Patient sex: F
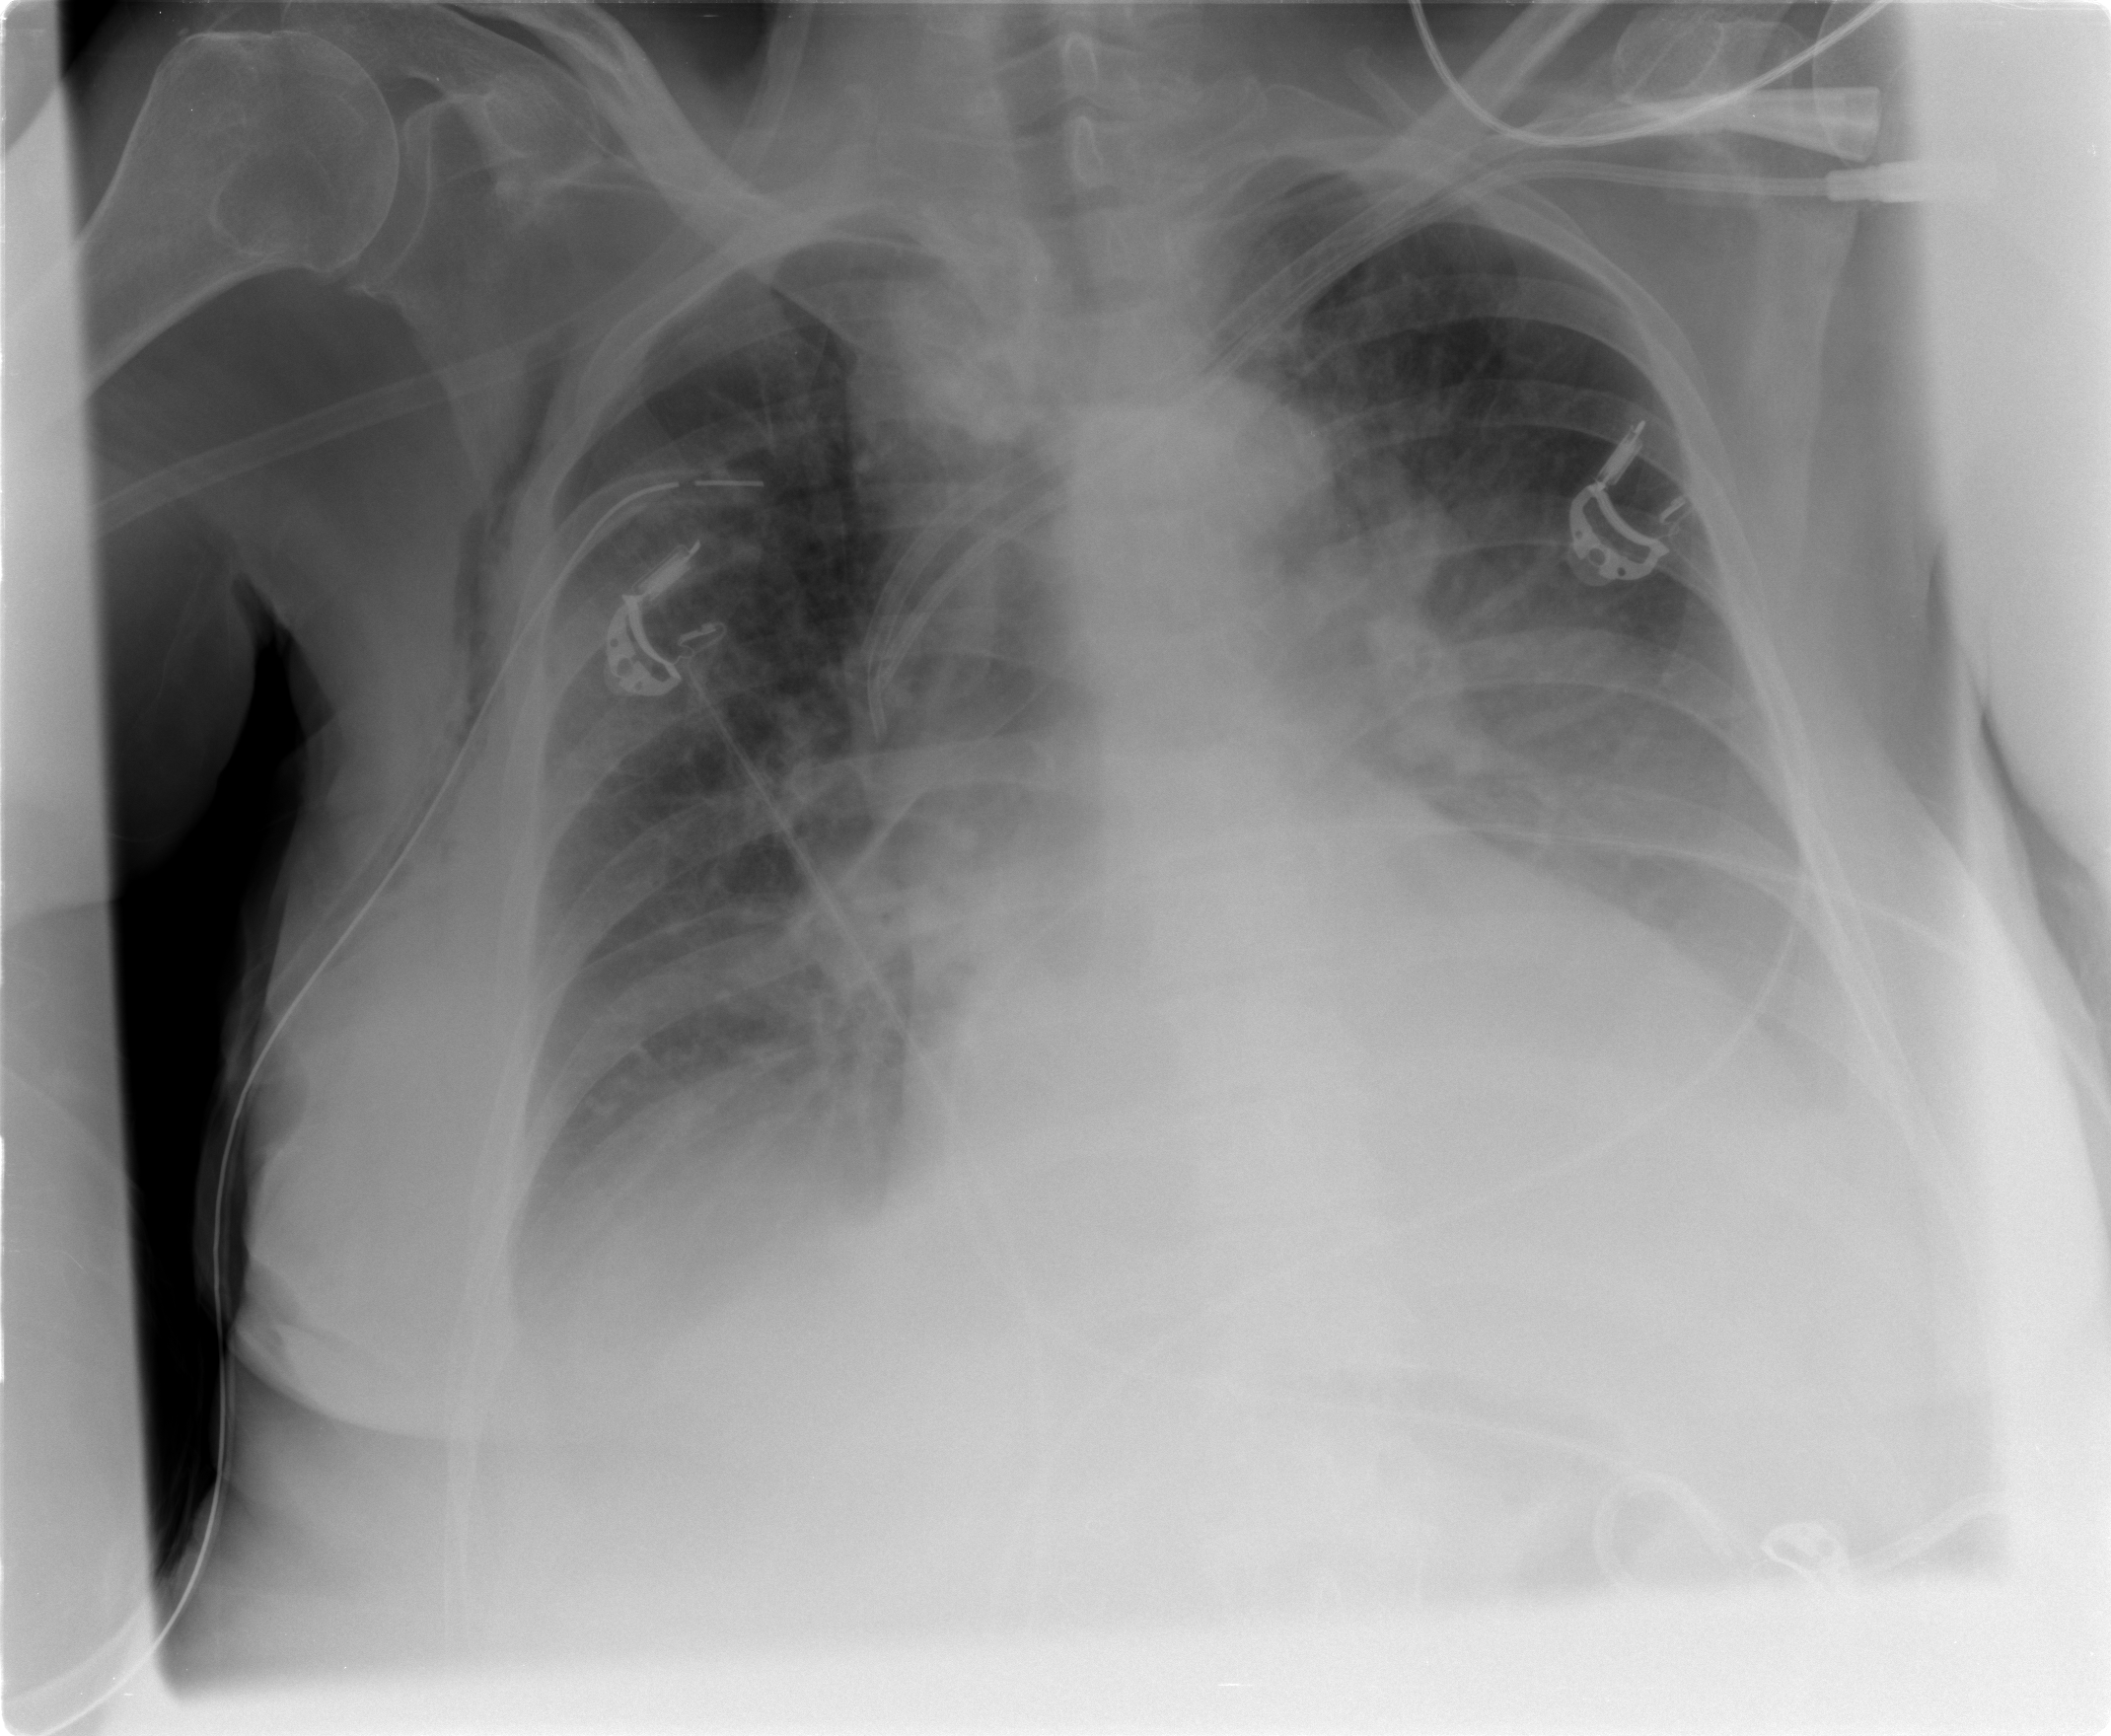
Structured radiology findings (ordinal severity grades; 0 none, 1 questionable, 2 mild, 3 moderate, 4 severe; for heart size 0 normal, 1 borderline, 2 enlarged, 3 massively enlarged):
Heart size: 2
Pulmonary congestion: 1
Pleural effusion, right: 2
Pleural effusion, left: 2
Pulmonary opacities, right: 2
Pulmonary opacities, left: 1
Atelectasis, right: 2
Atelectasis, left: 1